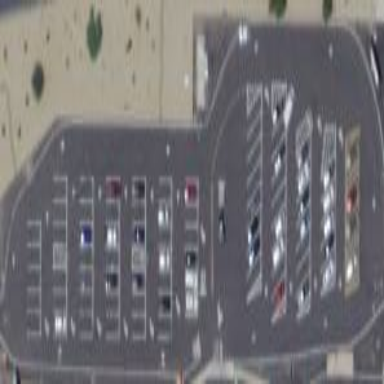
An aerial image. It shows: Parking area with surface.